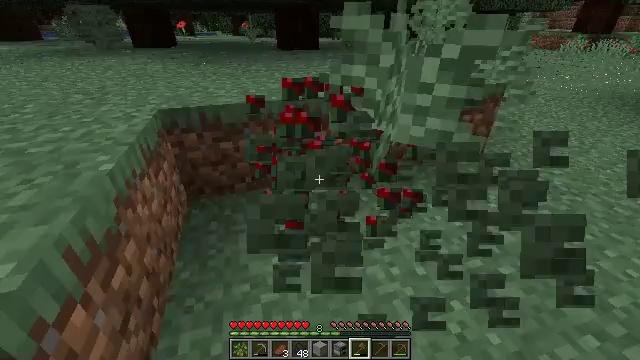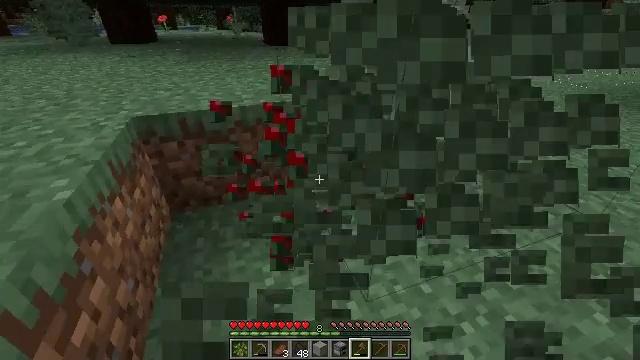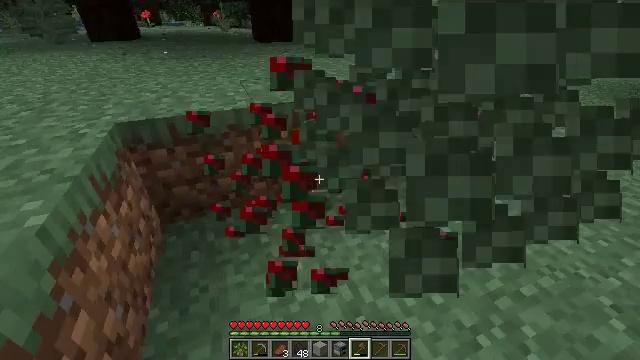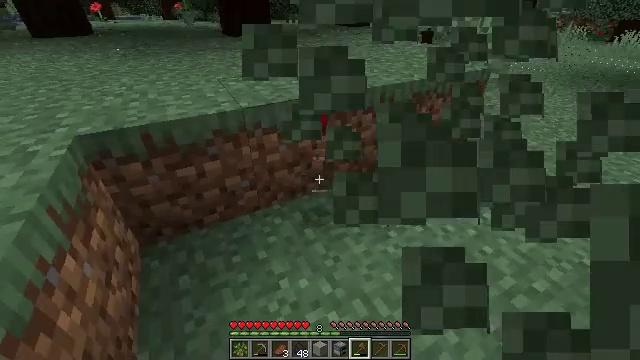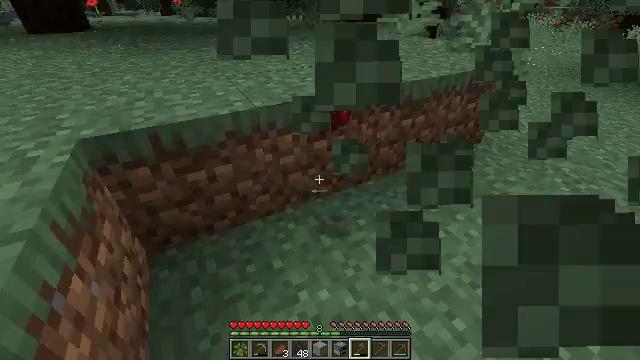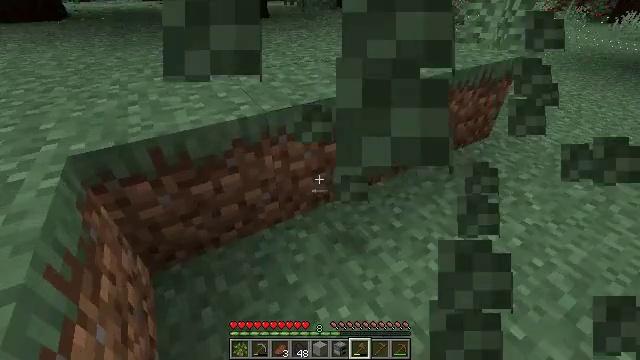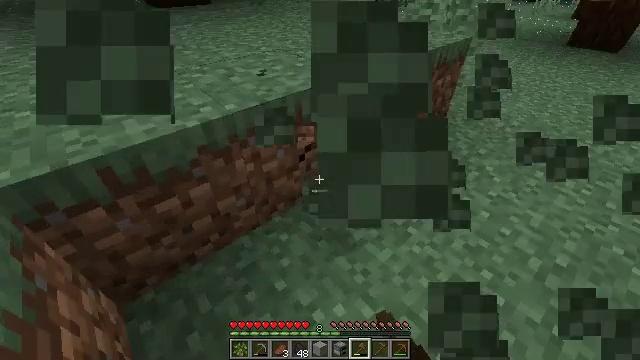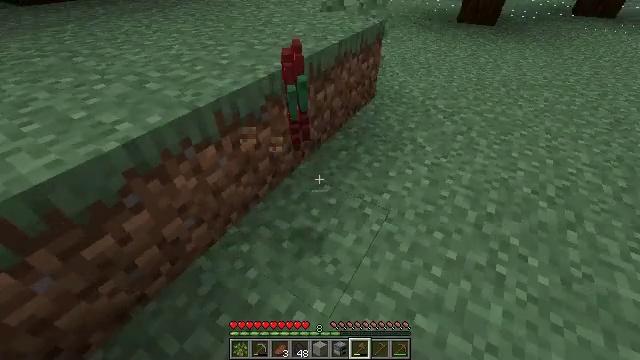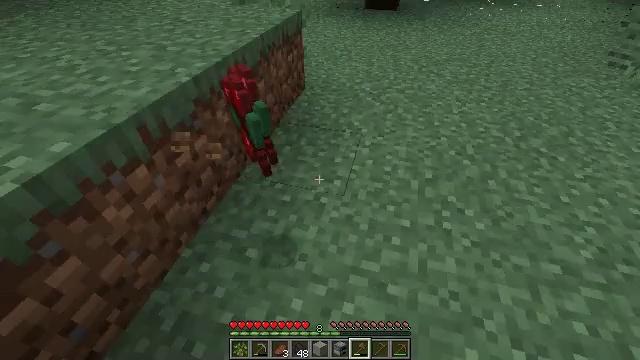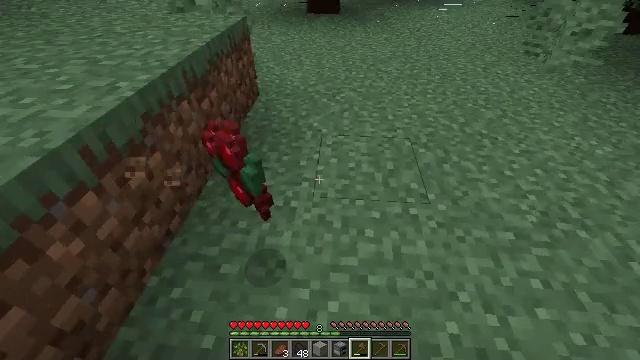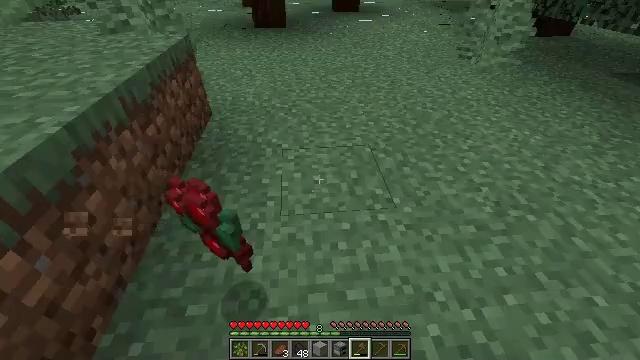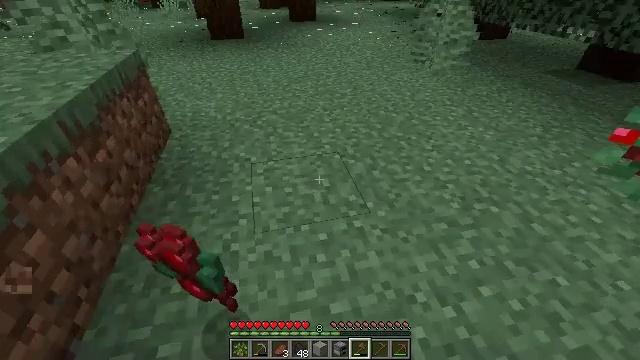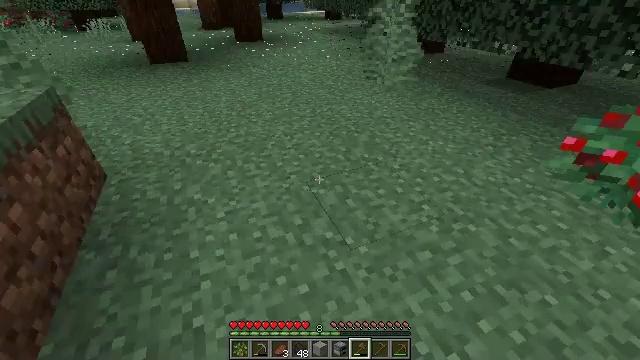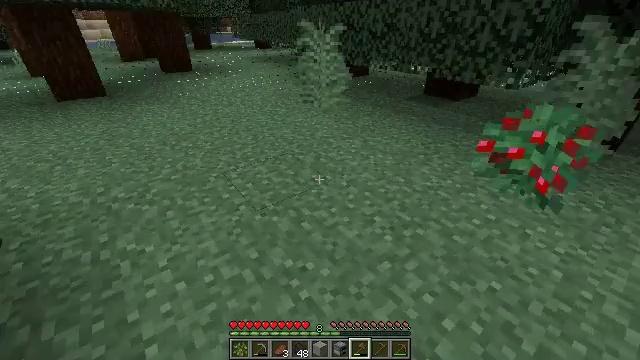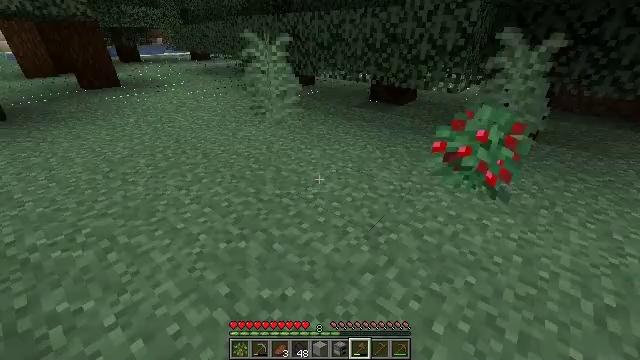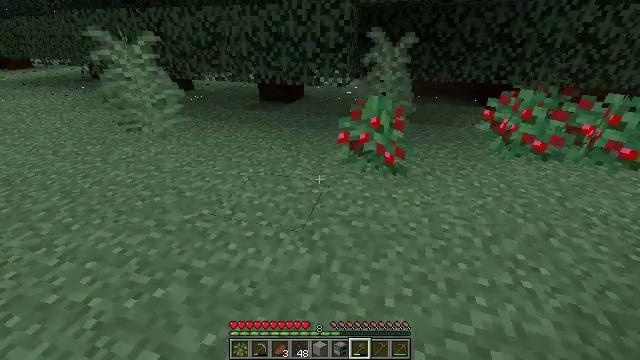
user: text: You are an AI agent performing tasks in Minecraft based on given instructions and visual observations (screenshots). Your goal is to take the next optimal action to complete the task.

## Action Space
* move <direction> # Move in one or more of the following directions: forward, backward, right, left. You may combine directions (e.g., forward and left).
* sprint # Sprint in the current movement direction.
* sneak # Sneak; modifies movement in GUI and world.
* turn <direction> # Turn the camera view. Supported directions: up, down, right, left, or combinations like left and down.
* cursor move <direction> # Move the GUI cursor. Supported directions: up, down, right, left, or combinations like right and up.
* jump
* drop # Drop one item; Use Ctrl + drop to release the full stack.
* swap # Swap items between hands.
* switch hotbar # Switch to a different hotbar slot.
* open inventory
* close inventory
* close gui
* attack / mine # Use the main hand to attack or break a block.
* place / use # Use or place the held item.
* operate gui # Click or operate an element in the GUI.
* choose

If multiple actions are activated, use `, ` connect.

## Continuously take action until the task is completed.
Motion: motion action
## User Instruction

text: Gather materials from the sweet berry bush.
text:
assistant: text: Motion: move forward and move left, turn right and down
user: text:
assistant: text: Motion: move forward and move left, turn right
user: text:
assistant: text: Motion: move forward and move left, turn right and down
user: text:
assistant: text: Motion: move forward and move left
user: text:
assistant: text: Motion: move forward and move left, turn right and down, attack / mine
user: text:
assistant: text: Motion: turn right and down, attack / mine
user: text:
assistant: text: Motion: turn right and down
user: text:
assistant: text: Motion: turn right and down
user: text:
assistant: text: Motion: turn right
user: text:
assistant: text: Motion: move forward, turn right and up
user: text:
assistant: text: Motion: move forward, turn right and up
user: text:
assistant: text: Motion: move forward and move left, turn right and up
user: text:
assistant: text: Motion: move forward and move left, turn right and up
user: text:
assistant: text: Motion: move forward and move left, turn right and up
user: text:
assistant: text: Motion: move forward and move left, turn right
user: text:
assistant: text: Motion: move forward, turn right
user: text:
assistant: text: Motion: move forward, turn right and up
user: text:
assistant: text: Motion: move forward, turn up
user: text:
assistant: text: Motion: move forward, turn left and up
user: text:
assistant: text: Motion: move forward, sprint, turn left
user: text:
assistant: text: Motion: move forward, sprint, turn left and down
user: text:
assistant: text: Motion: move forward, turn left and down, attack / mine
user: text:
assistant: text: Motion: move forward, turn down, attack / mine
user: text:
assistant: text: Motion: turn right and down, attack / mine
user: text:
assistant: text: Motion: turn right and down
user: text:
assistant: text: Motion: turn right and down
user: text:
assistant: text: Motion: attack / mine